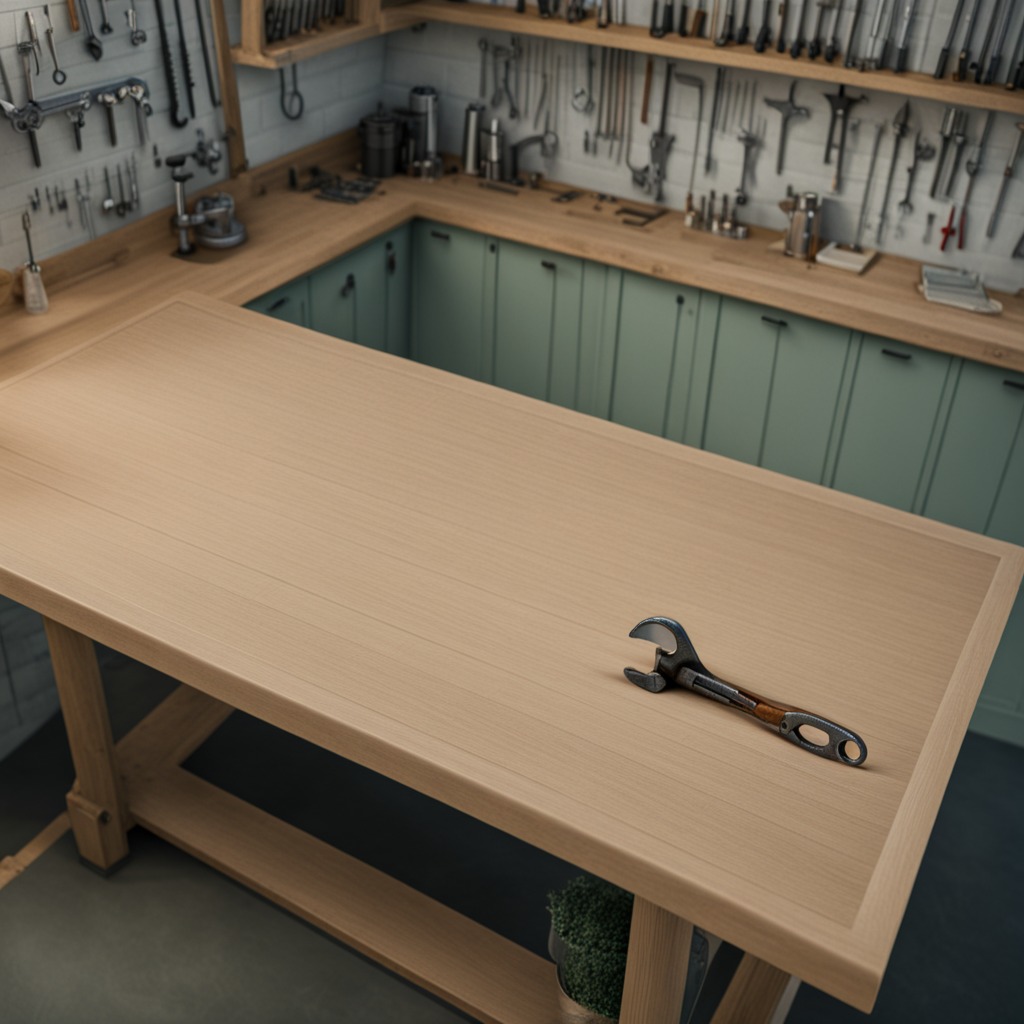
A wrench is lying on a workbench inside a coastal fishing gear workshop.